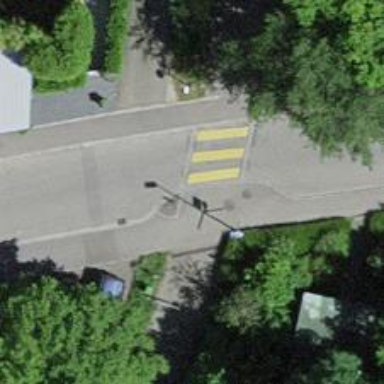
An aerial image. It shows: Cycle barrier.